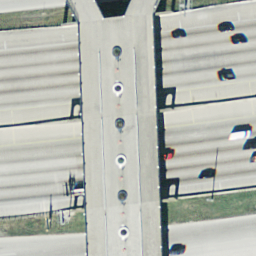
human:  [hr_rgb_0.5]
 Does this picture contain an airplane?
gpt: no